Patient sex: F
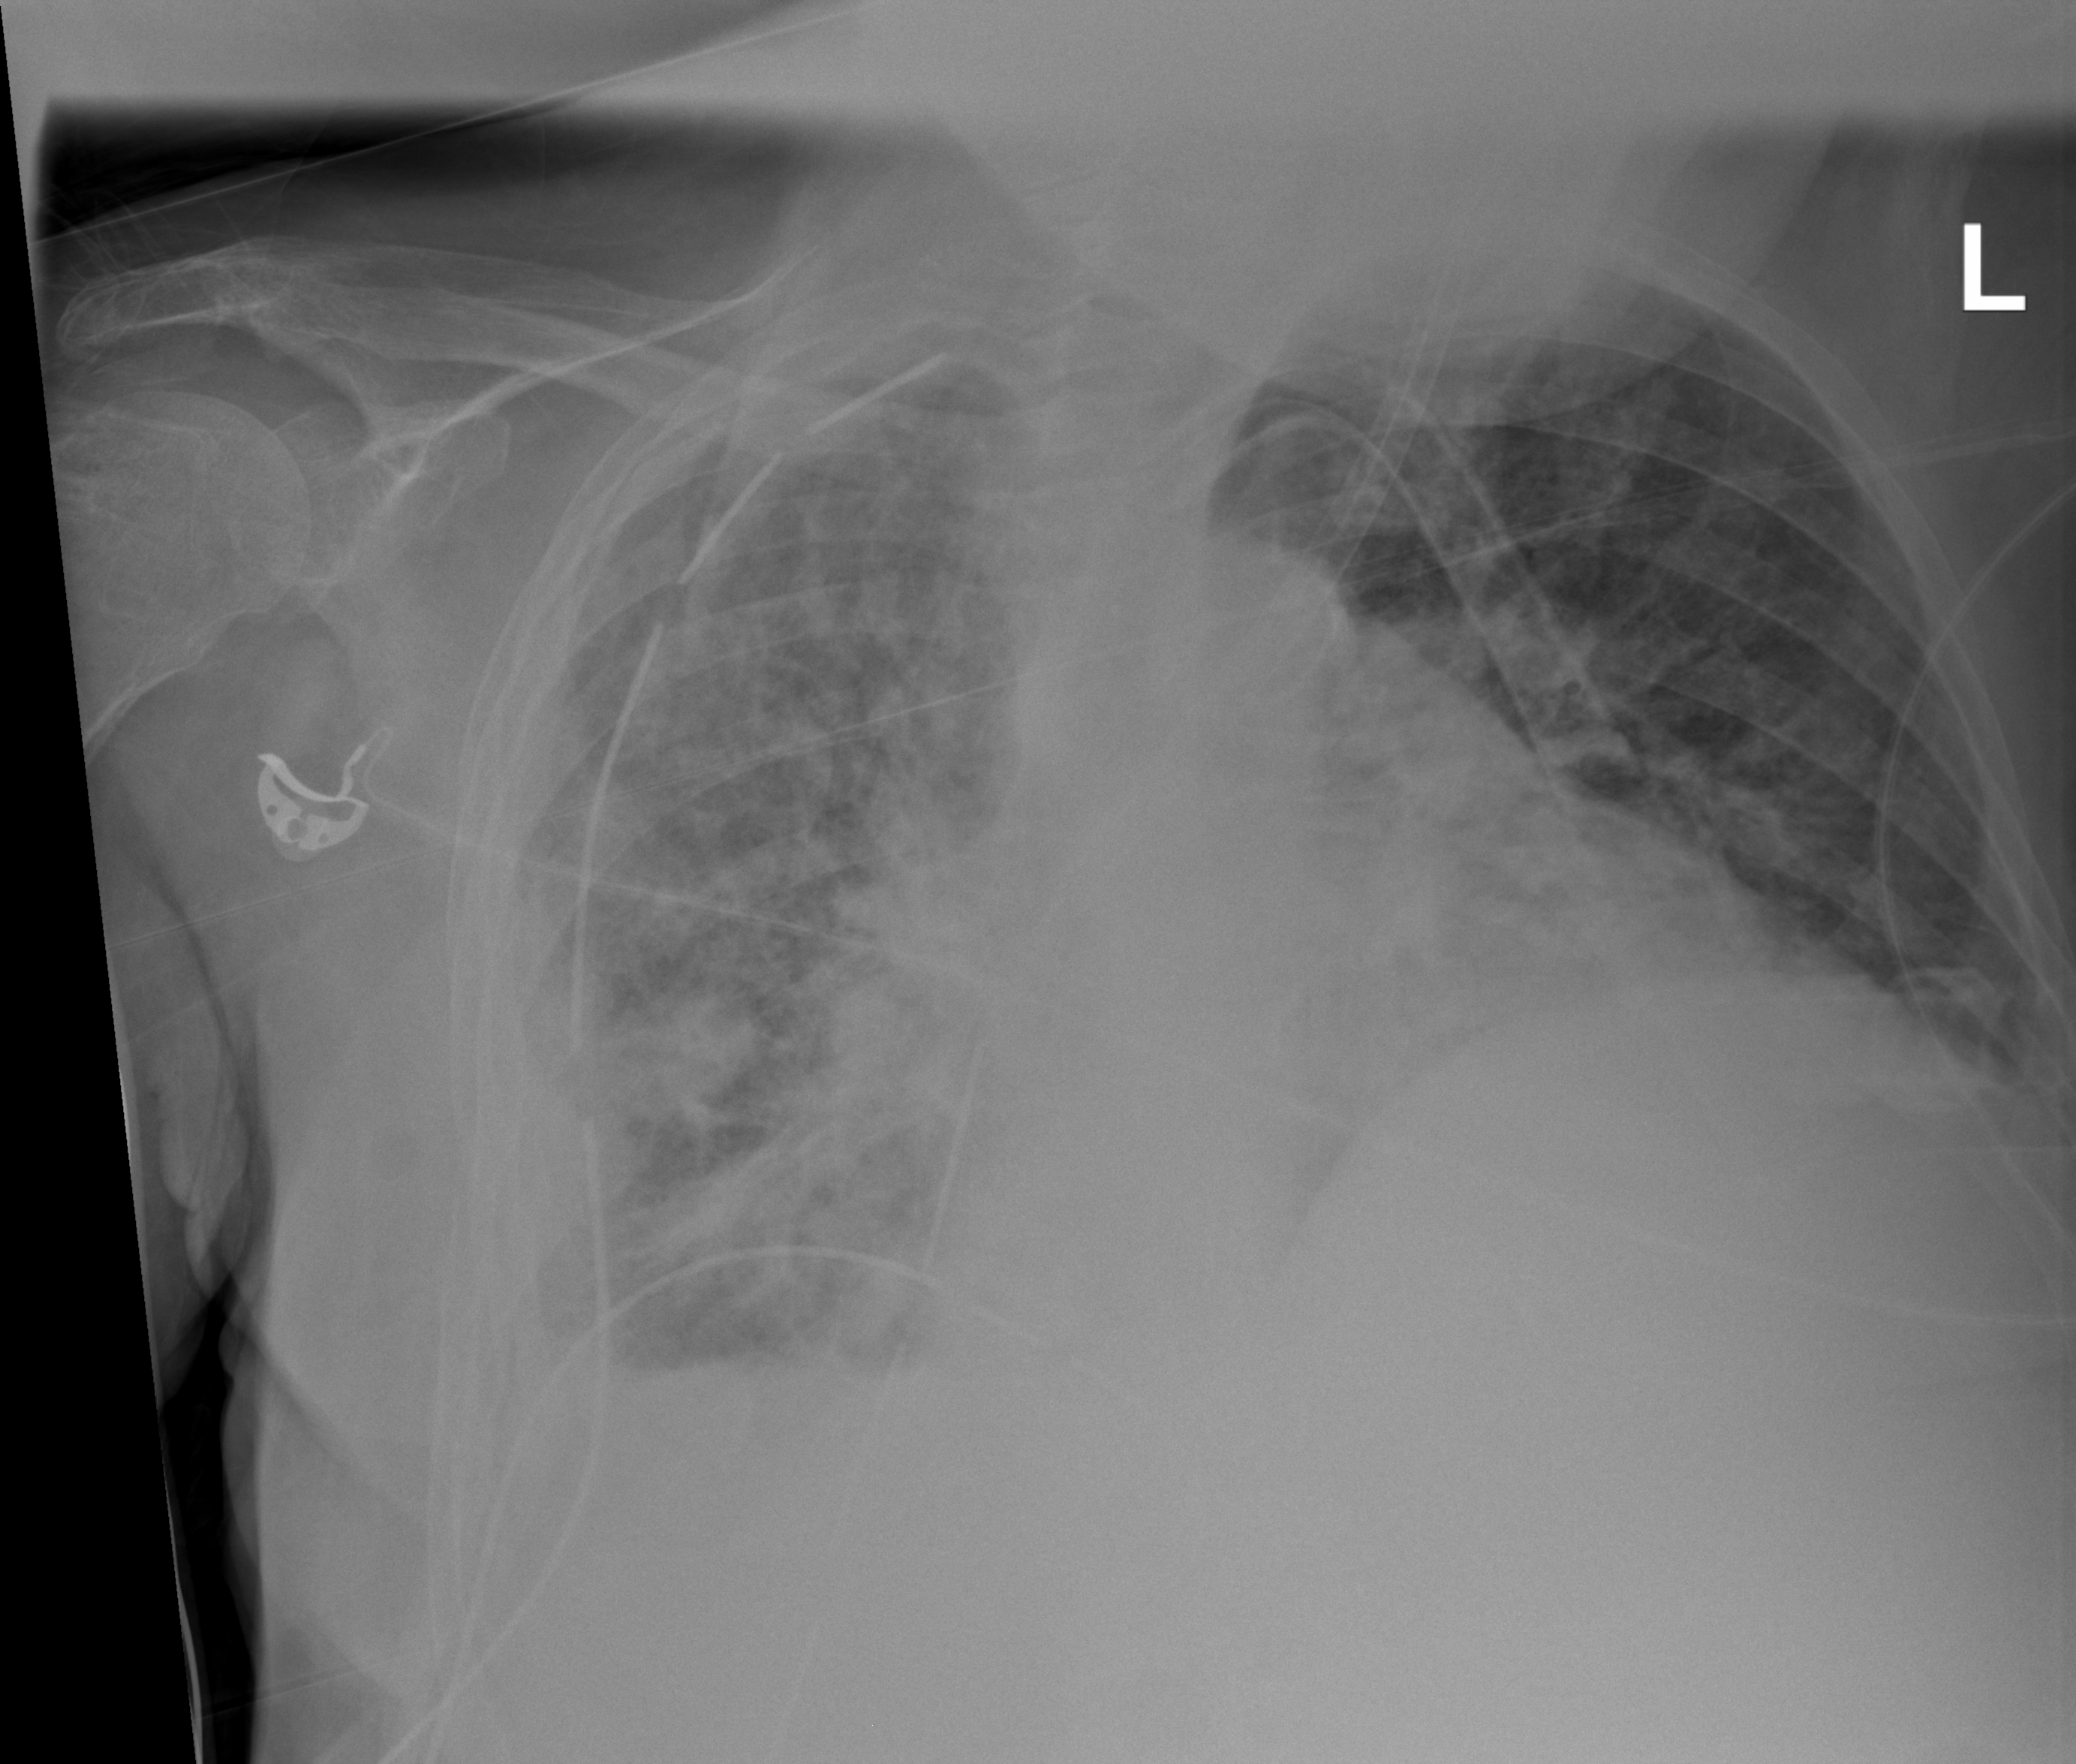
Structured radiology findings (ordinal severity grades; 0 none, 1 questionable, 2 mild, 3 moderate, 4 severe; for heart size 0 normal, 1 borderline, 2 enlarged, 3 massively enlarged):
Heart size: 2
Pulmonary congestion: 1
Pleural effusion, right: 1
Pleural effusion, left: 0
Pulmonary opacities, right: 2
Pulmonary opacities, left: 0
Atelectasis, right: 2
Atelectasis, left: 0